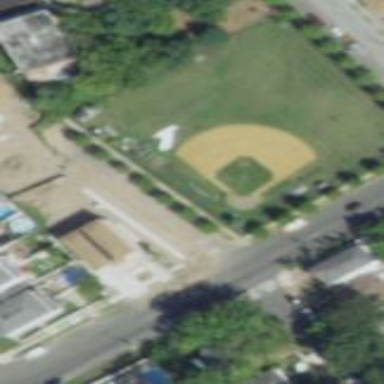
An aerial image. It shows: Baseball pitch for leisure land.